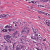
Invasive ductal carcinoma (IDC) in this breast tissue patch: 1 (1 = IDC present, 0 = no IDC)